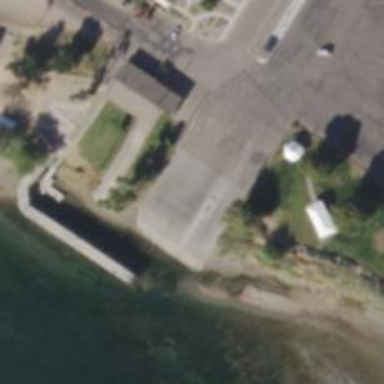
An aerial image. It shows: Dock by the waterway.